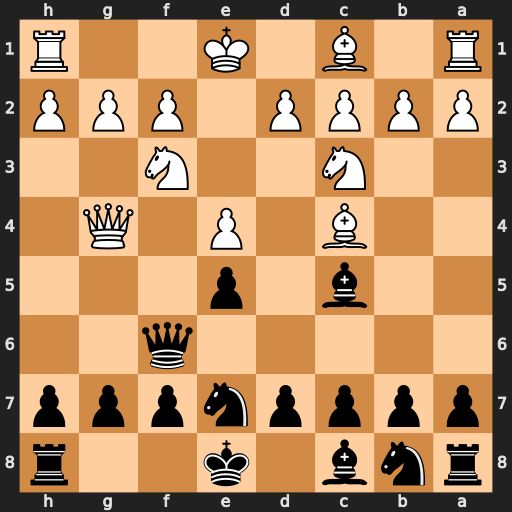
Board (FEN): rnb1k2r/ppppnppp/5q2/2b1p3/2B1P1Q1/2N2N2/PPPP1PPP/R1B1K2R
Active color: b
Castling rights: KQkq
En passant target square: -
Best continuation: d5 Bb5+ c6